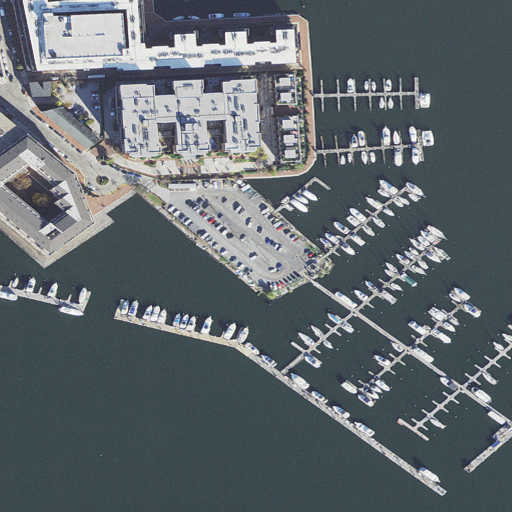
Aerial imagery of cape in Maryland named Fells Point containing high intensity development, open water, medium intensity development, low intensity development, barren land, and open development